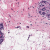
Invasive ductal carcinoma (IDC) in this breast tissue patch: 0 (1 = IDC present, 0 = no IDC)